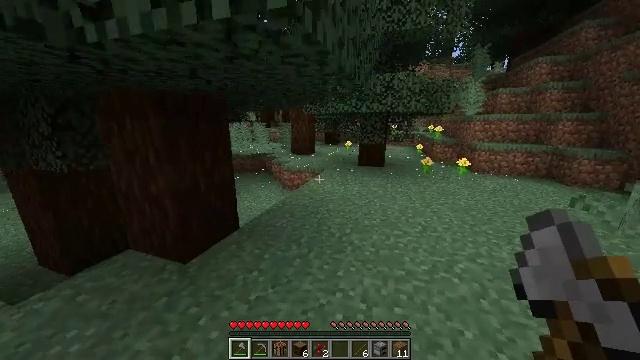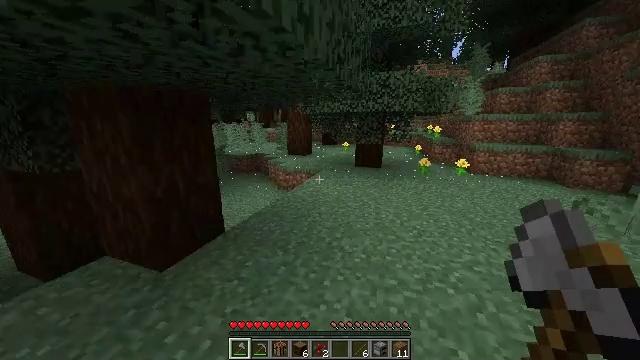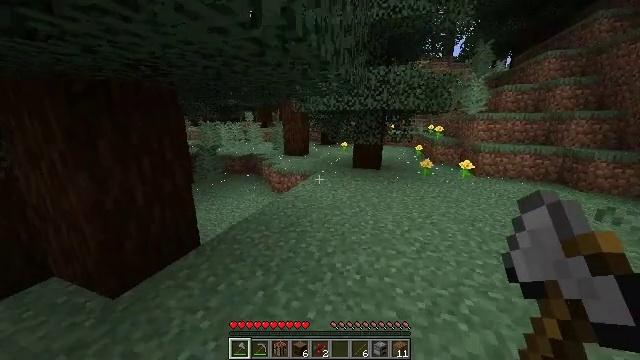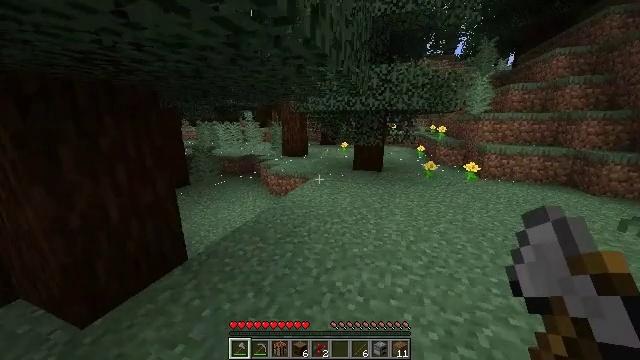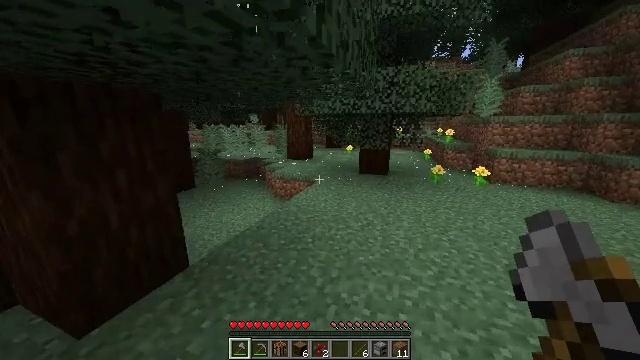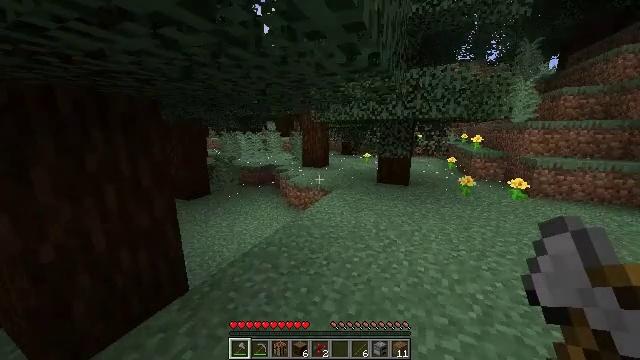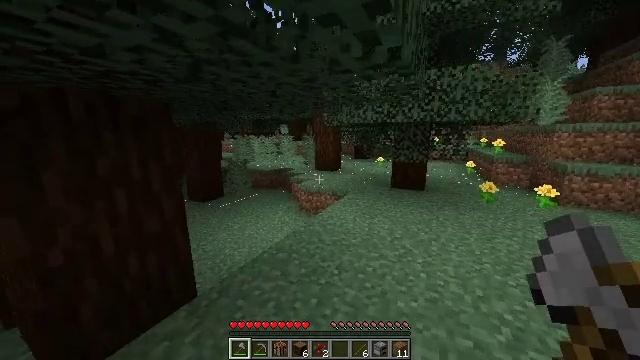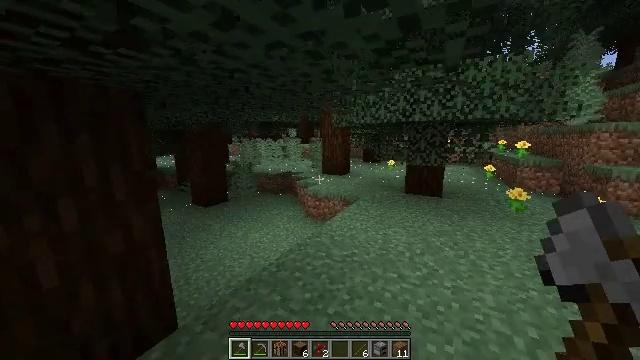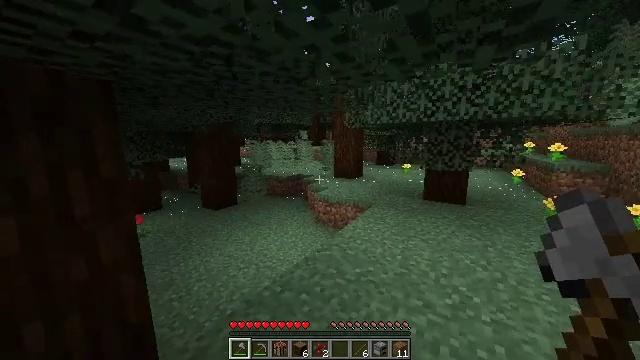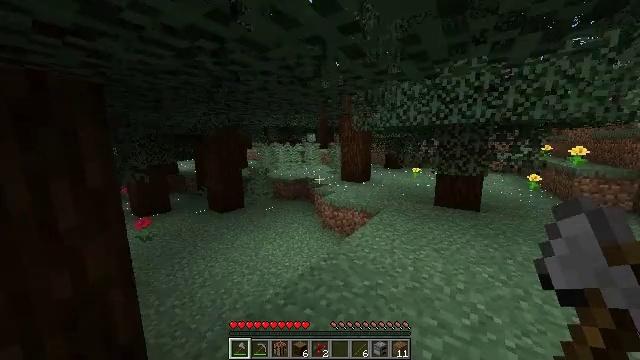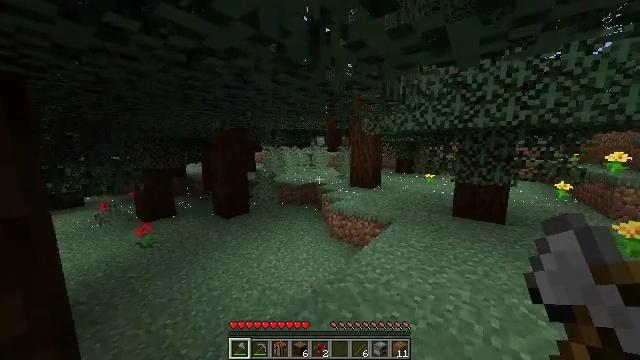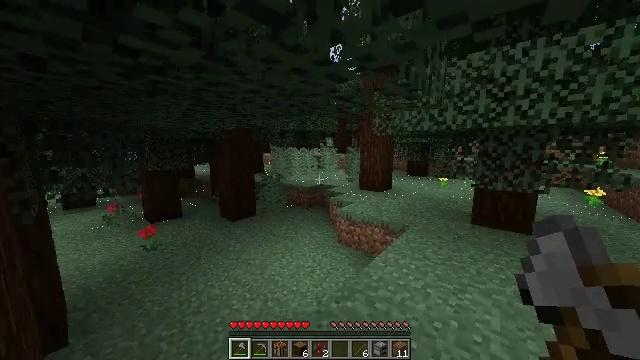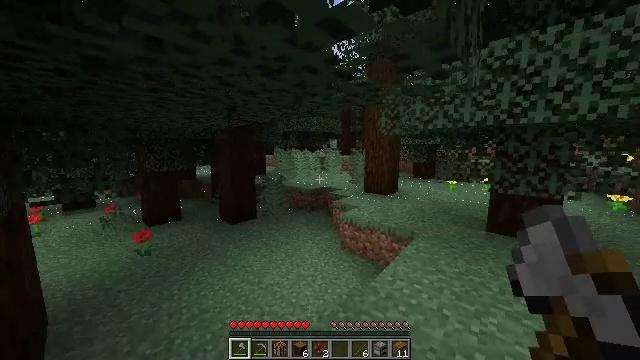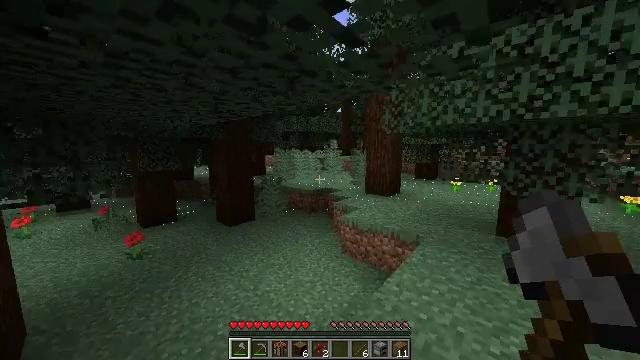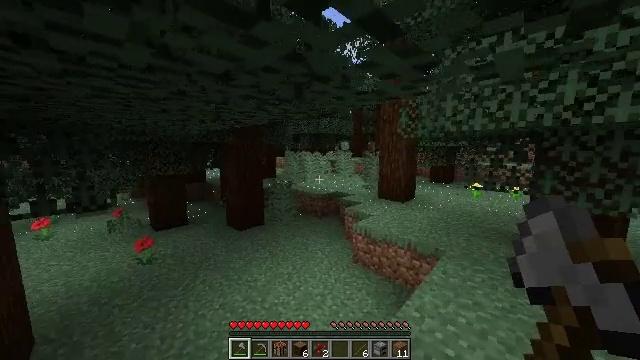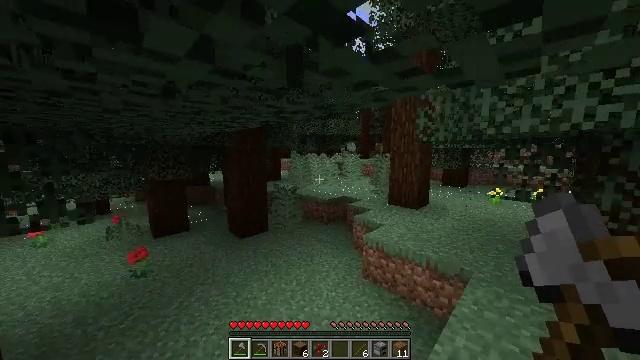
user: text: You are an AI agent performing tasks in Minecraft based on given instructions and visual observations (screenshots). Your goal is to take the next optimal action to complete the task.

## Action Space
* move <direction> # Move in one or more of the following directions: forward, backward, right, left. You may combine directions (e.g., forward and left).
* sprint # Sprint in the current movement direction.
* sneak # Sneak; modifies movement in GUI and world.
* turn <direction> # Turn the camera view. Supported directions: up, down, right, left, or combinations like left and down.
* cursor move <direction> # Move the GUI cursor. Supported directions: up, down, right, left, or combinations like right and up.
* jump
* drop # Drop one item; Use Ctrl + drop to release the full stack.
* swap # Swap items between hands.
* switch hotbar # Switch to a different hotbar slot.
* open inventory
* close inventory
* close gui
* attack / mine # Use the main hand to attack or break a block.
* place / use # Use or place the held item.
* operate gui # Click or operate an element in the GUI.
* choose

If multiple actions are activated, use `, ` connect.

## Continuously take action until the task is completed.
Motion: motion action
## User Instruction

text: Gather materials from the sweet berry bush.
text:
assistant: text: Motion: move forward, sprint
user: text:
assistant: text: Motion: move forward, sprint
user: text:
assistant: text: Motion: move forward, sprint
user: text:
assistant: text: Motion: move forward, sprint, turn left
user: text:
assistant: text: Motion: move forward, sprint, turn left and up
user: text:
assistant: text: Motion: move forward, sprint, turn left
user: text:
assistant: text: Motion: move forward, sprint, turn left
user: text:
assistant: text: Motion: move forward, sprint, turn left
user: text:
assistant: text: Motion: move forward, sprint, turn left
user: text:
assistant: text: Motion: move forward, sprint, turn left
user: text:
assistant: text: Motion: move forward, sprint, turn left
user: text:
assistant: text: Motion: move forward, sprint, turn left
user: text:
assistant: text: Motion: move forward, sprint
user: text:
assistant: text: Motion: move forward, sprint, turn left, jump
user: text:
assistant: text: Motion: move forward, sprint, turn left, jump
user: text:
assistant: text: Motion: move forward, sprint, jump
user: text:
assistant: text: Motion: move forward, sprint, turn left
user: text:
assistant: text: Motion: move forward, sprint, turn left and down, jump
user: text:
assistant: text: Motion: move forward, sprint, turn left, jump
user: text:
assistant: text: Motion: move forward, sprint, jump
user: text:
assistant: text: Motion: move forward, sprint
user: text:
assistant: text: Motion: move forward, sprint
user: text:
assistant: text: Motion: move forward, sprint, turn right and up
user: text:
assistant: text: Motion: move forward, sprint, turn right and up
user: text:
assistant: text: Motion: move forward, sprint, turn right
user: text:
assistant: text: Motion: move forward, sprint, turn right
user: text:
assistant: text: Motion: move forward, sprint, turn right and up
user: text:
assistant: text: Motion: move forward, sprint, turn right
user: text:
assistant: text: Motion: move forward, sprint
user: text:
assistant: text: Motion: move forward, sprint